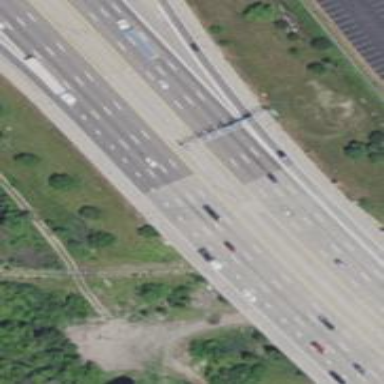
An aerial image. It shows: Asphalt motorway.